Question: How may i get index using linq ? I want to find by FieldNo and get back to index. let say if i search 2 it should be return index 1.

Regards,
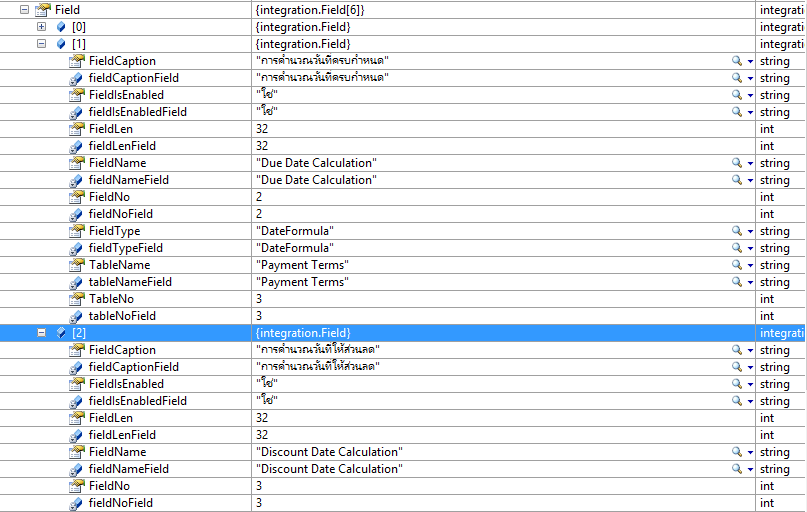
Answer: With LINQ:
'''
int index = fields.Select((f, i) => new { Field = f, Index = i})
.Where(x => x.Field.FieldNo == 2)
.Select(x => x.Index)
.DefaultIfEmpty(-1)
.First();
'''
without LINQ using <URL>:
'''
int index = fields.FindIndex(f => f.FieldNo == 2);
'''
---
The above code used anonymous-types which are GC heap-allocated, which may cause performance issues - so if you're using .NET Core or .NET Framework 4.7 or later we should use 'ValueTuple' instead which avoids using the heap at all for maximum performance:
'''
int index = fields
.Select((f, idx) => (f, idx))
.Where(t => t.f.FieldNo == 2)
.Select(t => t.idx)
.DefaultIfEmpty(-1)
.First();
'''
Or slightly more succinctly by using 'FirstOrDefault' and the Elvis operator:
'''
int index = fields
.Select((f, idx) => (f, idx))
.FirstOrDefault(t => t.f.FieldNo == 2)
?.idx ?? -1;
'''